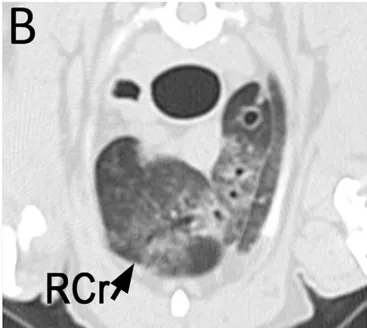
8 years. Using a 64-detector row CT) of age displayed from the same level side by side. On the first study, the left cranial lung lobe (single opened arrow) is completely collapsed with almost complete absence of air in the airways. The caudal branch of the left cranial lobar bronchus is narrowed but filled with air (ventral to opened arrow on C). The left caudal lung lobe is also severely reduced in volume and thus, increased in attenuation with several air-filled end on airways (double arrows). The right lung is hyperinflated with the right cranial (RCr) and accessory (RAcc) lobes extending to the left of midline. Mosaic pattern characterized by a well circumscribed hypoattenuating area is seen in the accessory lobe (arrowhead). The parenchyma is otherwise relatively normal. By 8 years of age and after undergoing left cranial lobectomy as a puppy, the entire hyperinflated right lung has developed severe patchy parenchymal lesions consisting of ground-glass opacification (black arrows) and consolidation (*). This latter is most severe surrounding medium- to large-caliber dilated airways. Traction bronchiectasis (black arrowheads) in areas of architectural distortion is seen at the periphery of several of these airways, a common feature seen with pulmonary fibrosis. The mosaic pattern previously recognized in the accessory lobe (white arrowheads) is accentuated. Several cystic air-filled structures (white arrows) of varying size occupy the left caudal lobe.
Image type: radiology (ct)